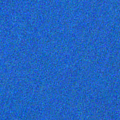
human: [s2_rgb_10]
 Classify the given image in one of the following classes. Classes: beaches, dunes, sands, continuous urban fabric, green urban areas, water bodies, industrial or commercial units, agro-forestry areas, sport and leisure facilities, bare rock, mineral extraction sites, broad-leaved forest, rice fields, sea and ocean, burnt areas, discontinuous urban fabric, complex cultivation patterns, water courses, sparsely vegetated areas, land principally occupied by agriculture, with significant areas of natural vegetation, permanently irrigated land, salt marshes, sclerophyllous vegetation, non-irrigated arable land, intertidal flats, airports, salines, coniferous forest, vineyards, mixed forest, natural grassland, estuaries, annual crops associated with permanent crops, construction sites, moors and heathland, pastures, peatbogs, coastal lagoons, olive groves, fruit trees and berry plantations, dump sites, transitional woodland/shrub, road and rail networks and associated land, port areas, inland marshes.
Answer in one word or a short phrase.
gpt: sea and ocean